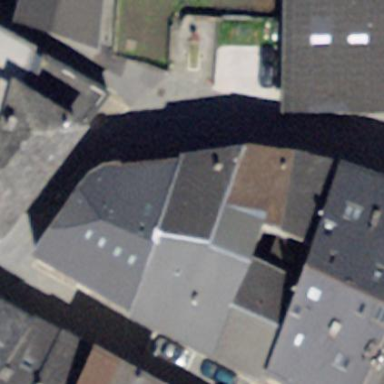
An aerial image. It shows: Terrace building.